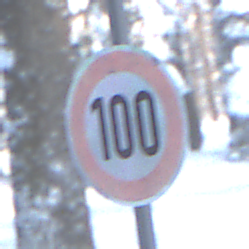
Verkehrszeichen: Geschwindigkeit100
Umgebung: Outdoor, Nature
Tageszeit: MorningAfternoon
Wetter: Clear
Licht: Natural
Jahreszeit: Winter
Kontrast: LowContrast